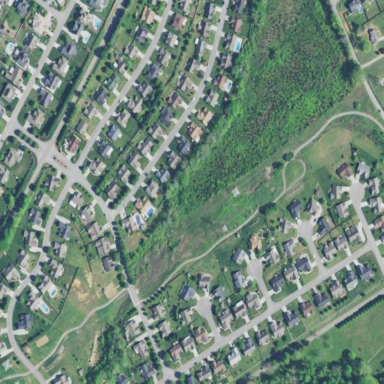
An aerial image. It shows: Single-family residential area.